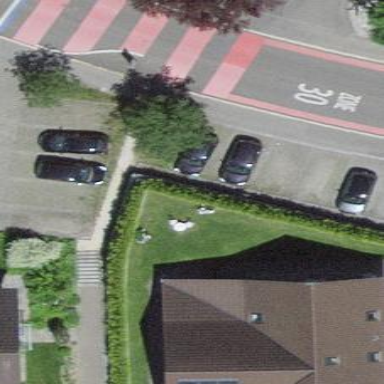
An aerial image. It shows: Street side parking area.